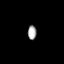
Tissue: prostate
Cell type: T cells
Senescence score: 0.7907
Nuclear area (px): 121
Mean DAPI intensity: 168.537